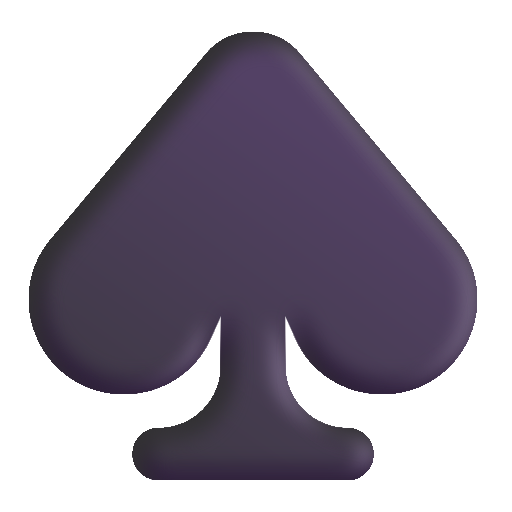
spade suit color